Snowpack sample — Snodgrass Mountain, Crested Butte, Colorado (2/4/25, 12:06 PM MST)
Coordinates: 38.923, -106.968
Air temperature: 35 °F
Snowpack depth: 80 cm
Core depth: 20 cm
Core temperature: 33.8 °F
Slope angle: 14°, slope face: 78°
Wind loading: low
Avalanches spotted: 0
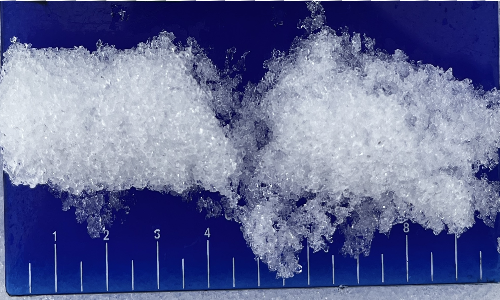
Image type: core
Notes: No avalanches nearby, unusually warm weather for the last month reported by residents, Collected 25 yards from treeline